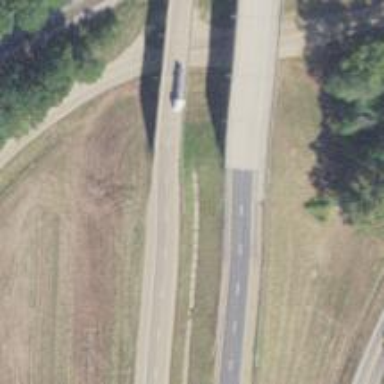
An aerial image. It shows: Beam bridge over trunk highway.